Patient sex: F
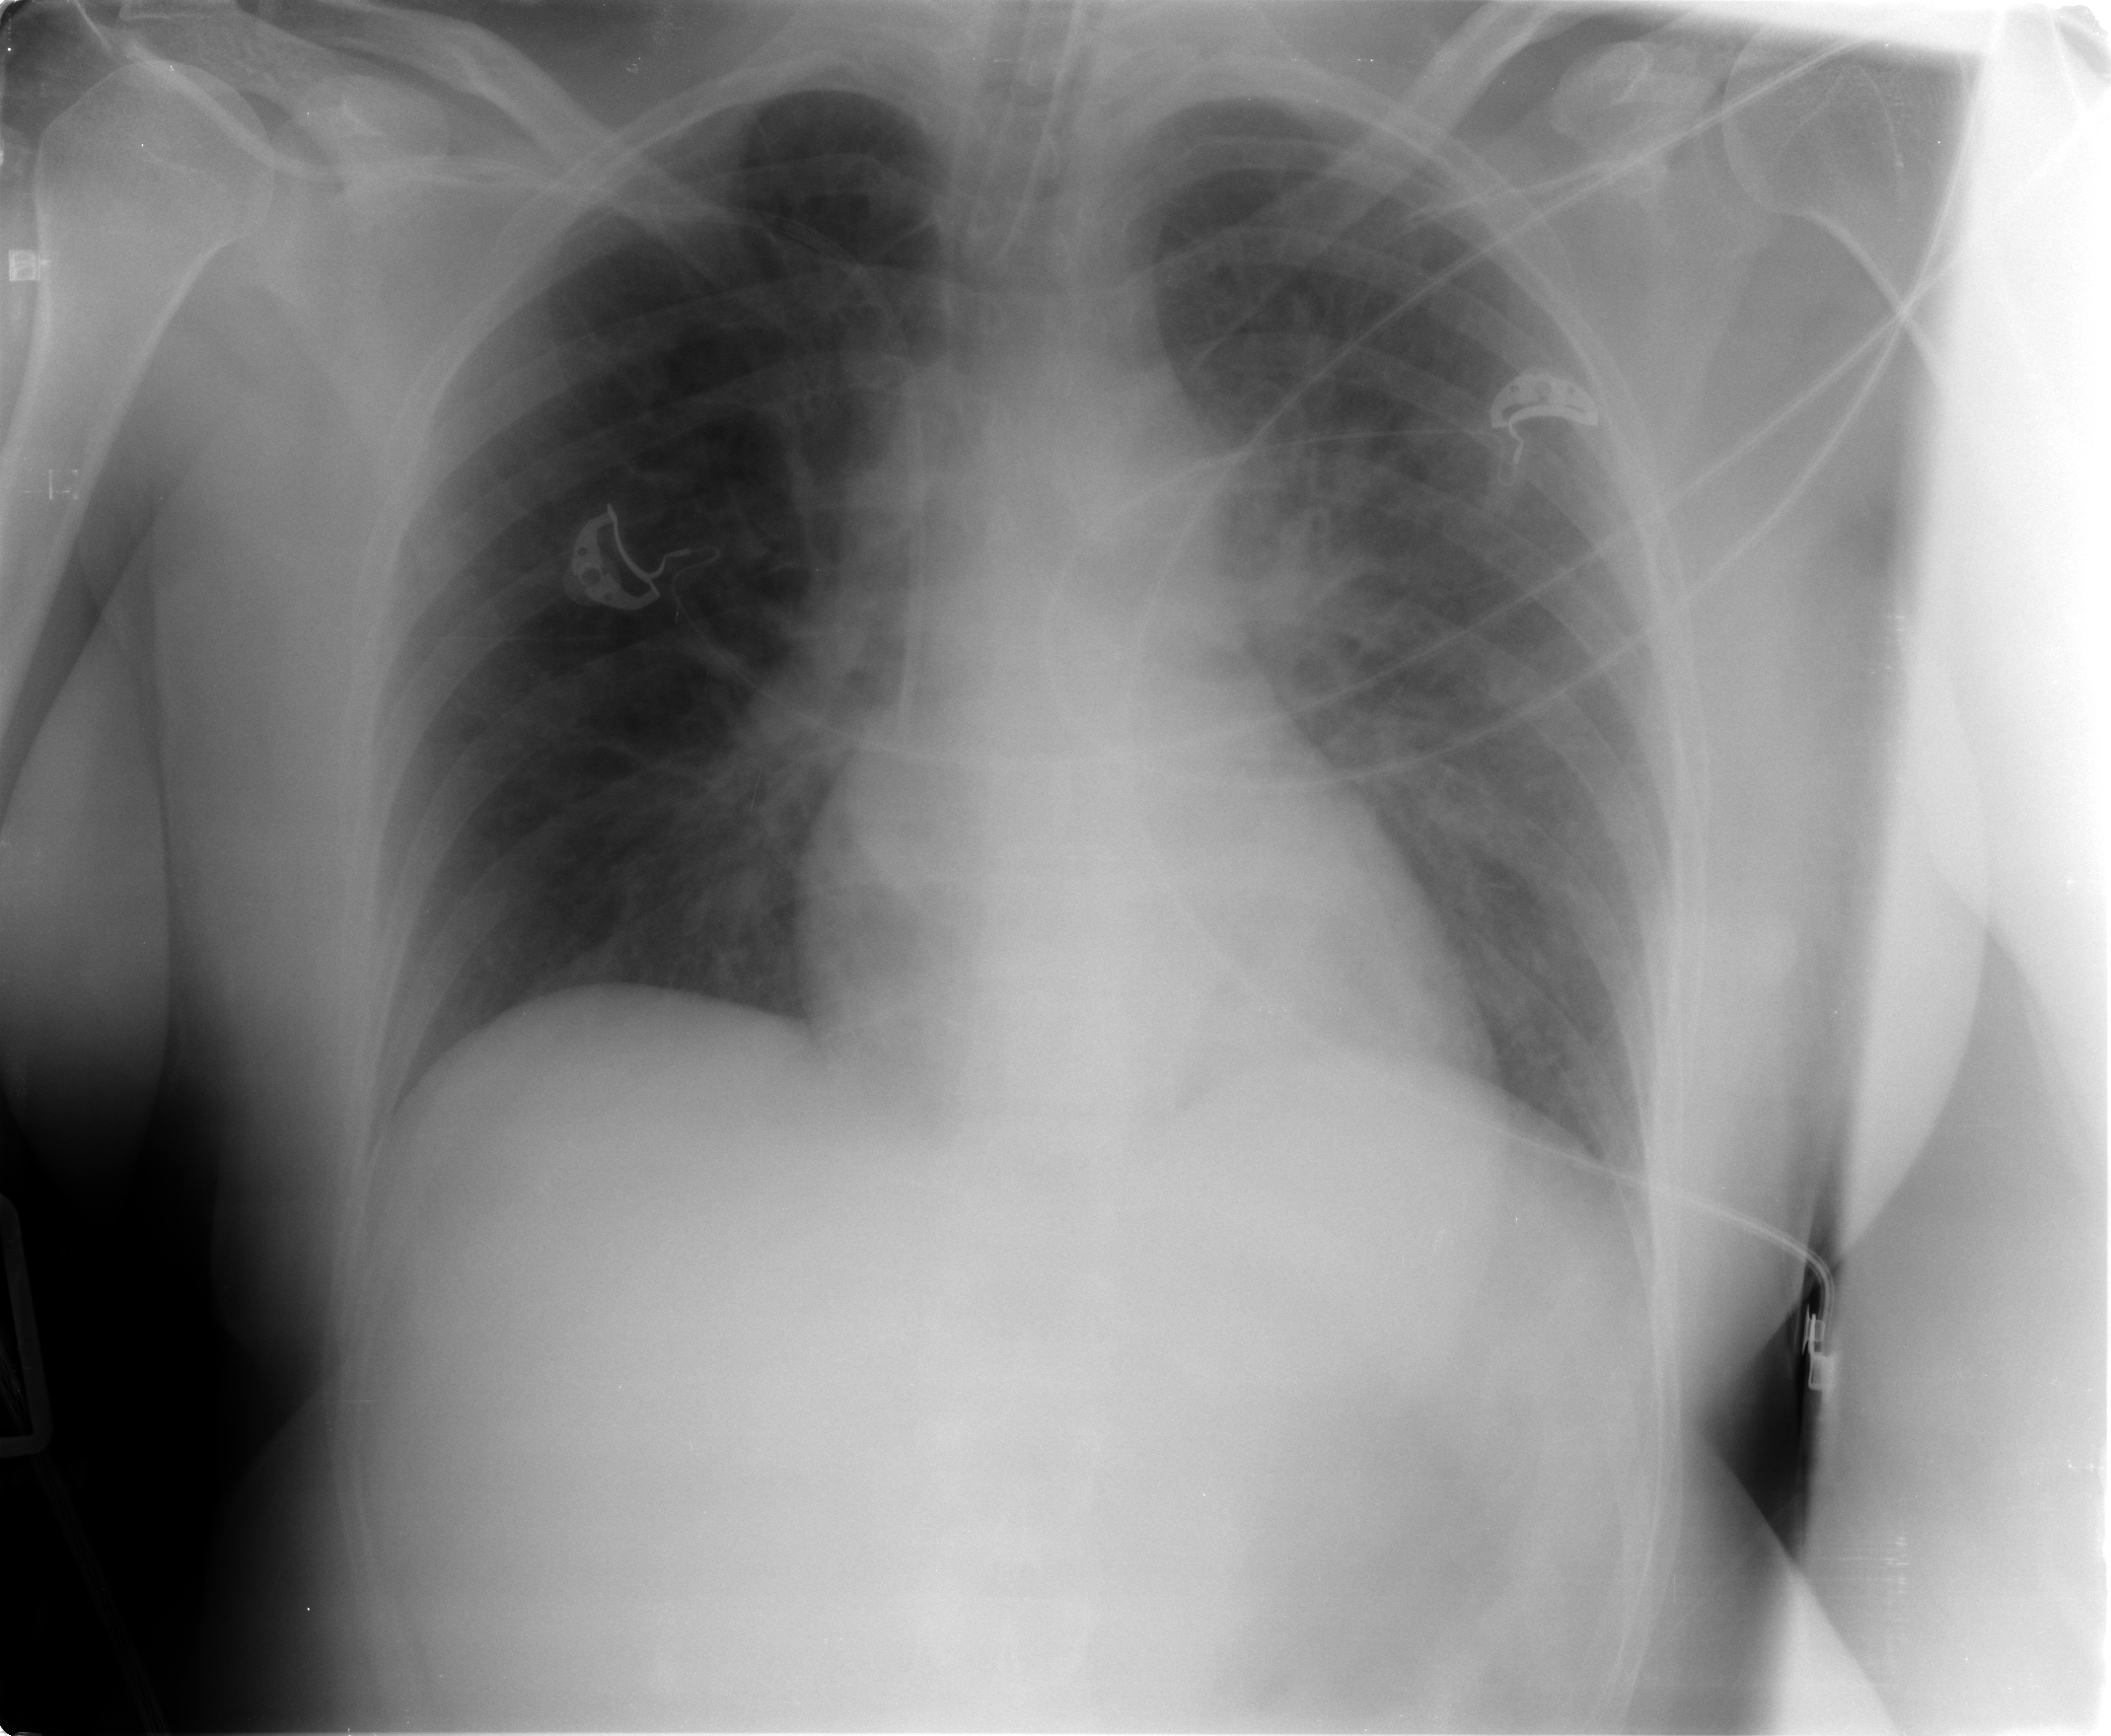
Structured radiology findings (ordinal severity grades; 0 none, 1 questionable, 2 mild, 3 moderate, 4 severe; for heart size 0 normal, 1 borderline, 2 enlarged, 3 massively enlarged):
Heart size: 0
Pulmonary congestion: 2
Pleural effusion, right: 0
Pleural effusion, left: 0
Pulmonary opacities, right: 2
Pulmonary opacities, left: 2
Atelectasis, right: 0
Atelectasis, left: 0